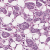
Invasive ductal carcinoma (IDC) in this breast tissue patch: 1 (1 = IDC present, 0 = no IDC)